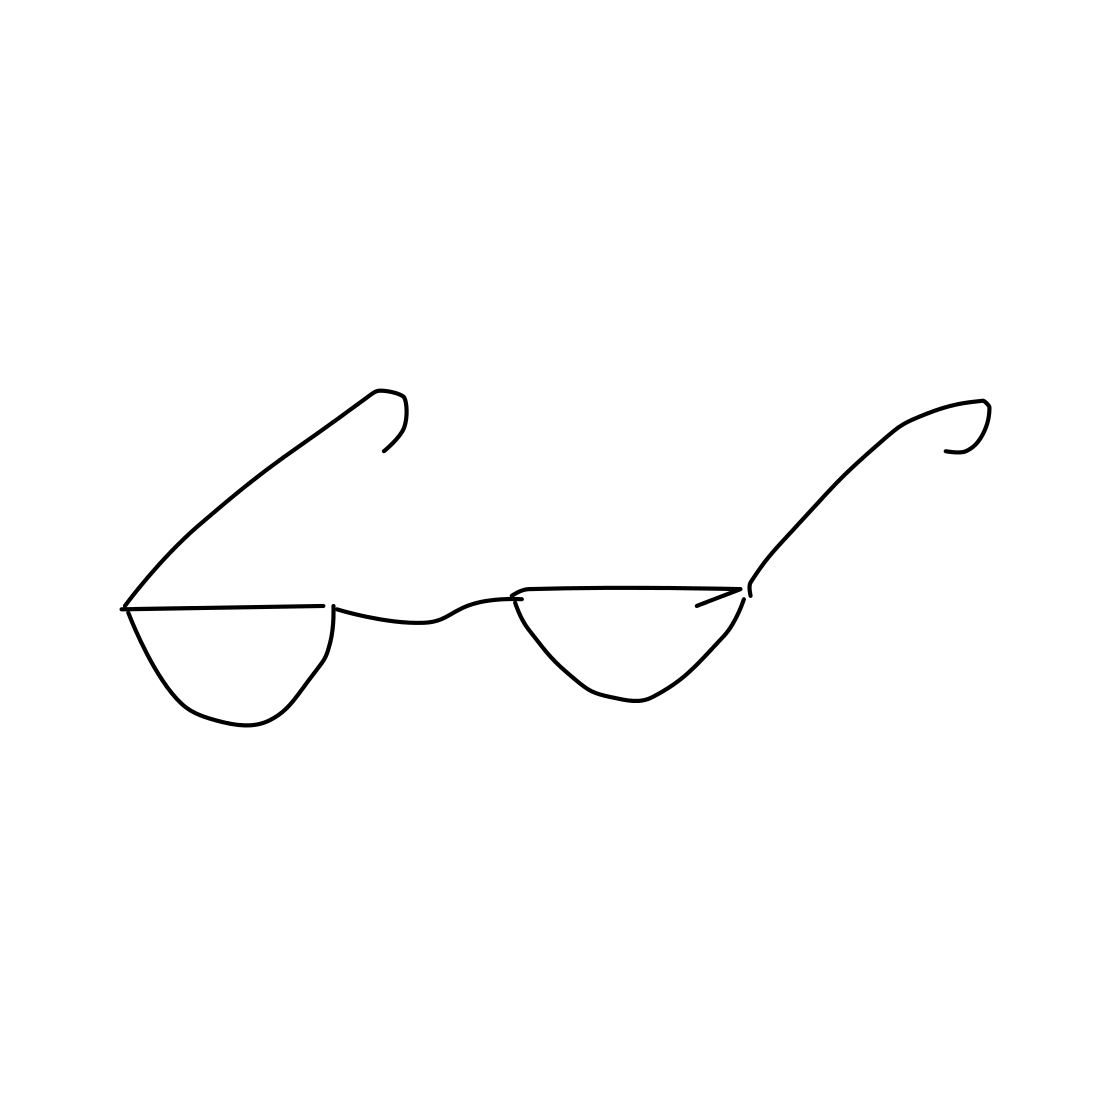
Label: eyeglasses